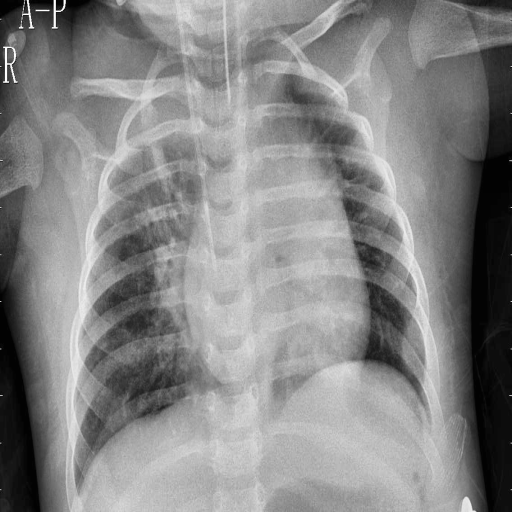
Finding: PNEUMONIA